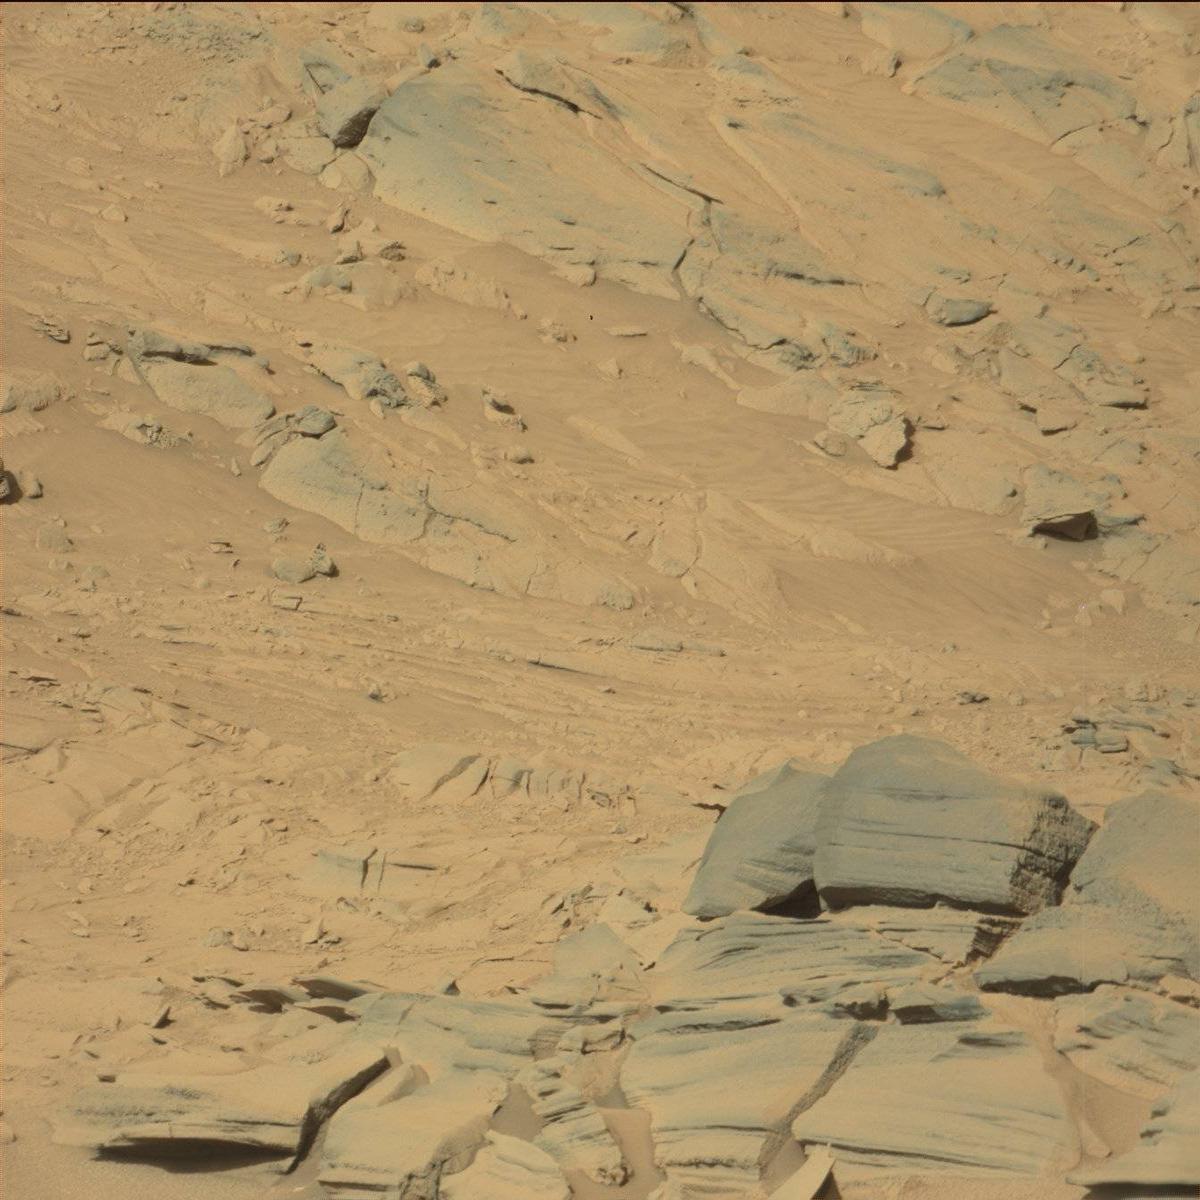
Terrain classes present: Bedrock, Sand / Soil